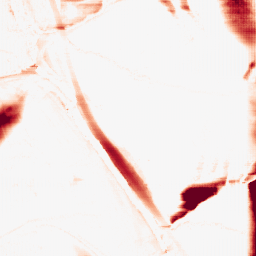
Category: morphological
Decomposition family: morphological_rect
Decomposition parameters: operation: opening
width: 50
height: 5
Upsampling method: fft_zeropad
Upsampling parameters: scale: 4
Upsampling scale: 4